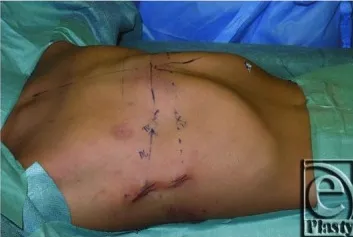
Intraoperative view of the same patient shown in Fig 1. (d) Postoperative view.
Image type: medical_photograph (other_medical_photograph)